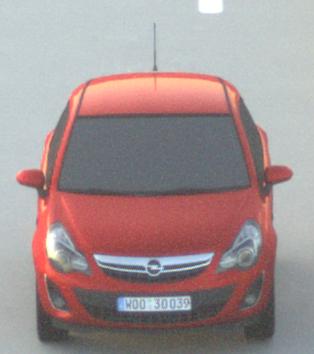
Make: Opel
Model: Corsa 1.2
Detailed model: Corsa (D)
Model produced from: 2011/01
Model produced until: 2014/08
Doors: 3
Color: red
Road condition: dry road
Daytime: sunrise or sunset
Contrast: low contrast